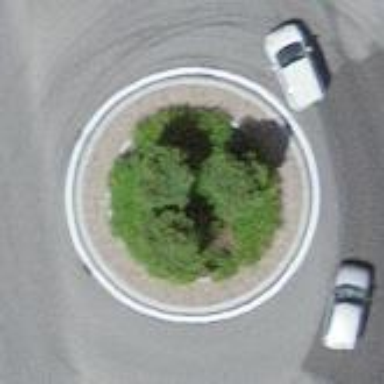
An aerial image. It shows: Secondary road made of asphalt leading to roundabout.